Question: Hi everyone, I'm very new to Java and Android and I've been following a Udemy course.
I was following one of the tutorials and followed the steps exactly how it was shown but for some reason my basic code is getting errors. I had to import a Kotlin Library which I have no idea what that means. I did some research onto it saying there is some sort of relation between the two.
Under my variables im receiving an error of 'Expecting Member Declaration' and 'Val cannot be reassigned' when I hover over the nextButton (at the bottom).

Can someone help advise me on what to do?
Thank you
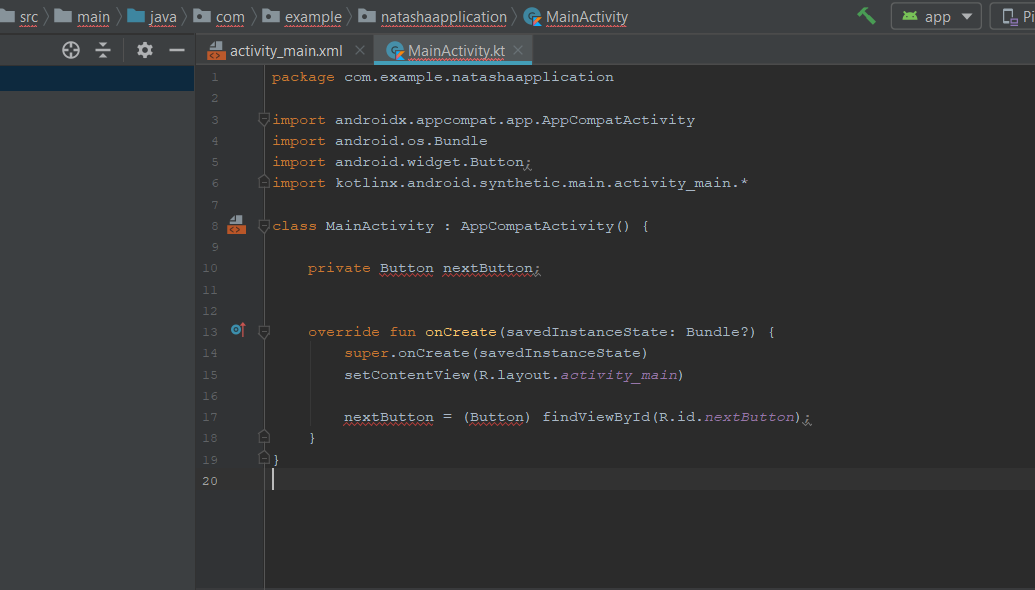
Answer: In kotlin first of all you should type val which can't be changed and var if you change variable after. Then variable name and then class
'''
lateinit var button:Button
'''
Check kotlin documentation first